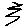
Label: zigzag